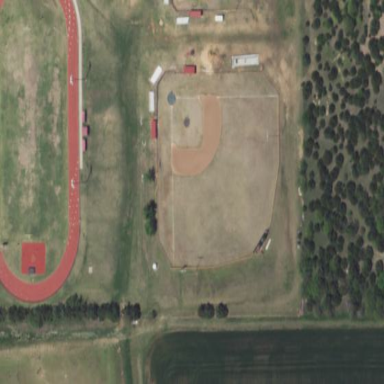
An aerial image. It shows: Baseball pitch for leisure land activities.